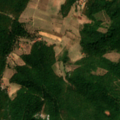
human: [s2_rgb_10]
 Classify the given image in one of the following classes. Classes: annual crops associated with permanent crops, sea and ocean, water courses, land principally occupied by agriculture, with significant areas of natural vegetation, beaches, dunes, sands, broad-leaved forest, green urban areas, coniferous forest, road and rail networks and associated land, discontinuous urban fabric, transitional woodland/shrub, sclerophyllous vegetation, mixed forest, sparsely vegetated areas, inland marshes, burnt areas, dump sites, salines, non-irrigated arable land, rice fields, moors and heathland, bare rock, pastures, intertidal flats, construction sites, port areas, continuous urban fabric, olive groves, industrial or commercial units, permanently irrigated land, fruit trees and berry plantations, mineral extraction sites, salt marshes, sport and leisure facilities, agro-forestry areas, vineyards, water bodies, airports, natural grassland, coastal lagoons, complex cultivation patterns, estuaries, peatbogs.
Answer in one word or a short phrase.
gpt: complex cultivation patterns, broad-leaved forest